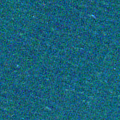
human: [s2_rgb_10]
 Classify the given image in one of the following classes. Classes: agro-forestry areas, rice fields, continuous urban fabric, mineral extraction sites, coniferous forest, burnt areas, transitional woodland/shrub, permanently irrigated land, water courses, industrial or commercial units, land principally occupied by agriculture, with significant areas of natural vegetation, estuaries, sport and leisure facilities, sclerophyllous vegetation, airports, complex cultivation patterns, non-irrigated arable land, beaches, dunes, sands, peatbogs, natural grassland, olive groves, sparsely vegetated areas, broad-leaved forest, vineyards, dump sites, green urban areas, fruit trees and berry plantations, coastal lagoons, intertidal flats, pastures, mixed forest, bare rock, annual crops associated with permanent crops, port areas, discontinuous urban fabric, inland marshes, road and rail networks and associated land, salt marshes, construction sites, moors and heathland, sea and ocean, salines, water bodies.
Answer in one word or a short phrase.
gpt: sea and ocean